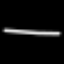
Label: line